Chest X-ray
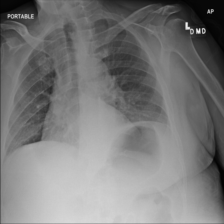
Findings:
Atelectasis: negative
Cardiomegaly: negative
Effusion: negative
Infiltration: negative
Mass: negative
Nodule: negative
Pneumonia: negative
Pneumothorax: negative
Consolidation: negative
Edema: negative
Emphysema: negative
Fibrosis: negative
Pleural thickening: negative
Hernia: negative